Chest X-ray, AP view. Patient: 45 years old, sex M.
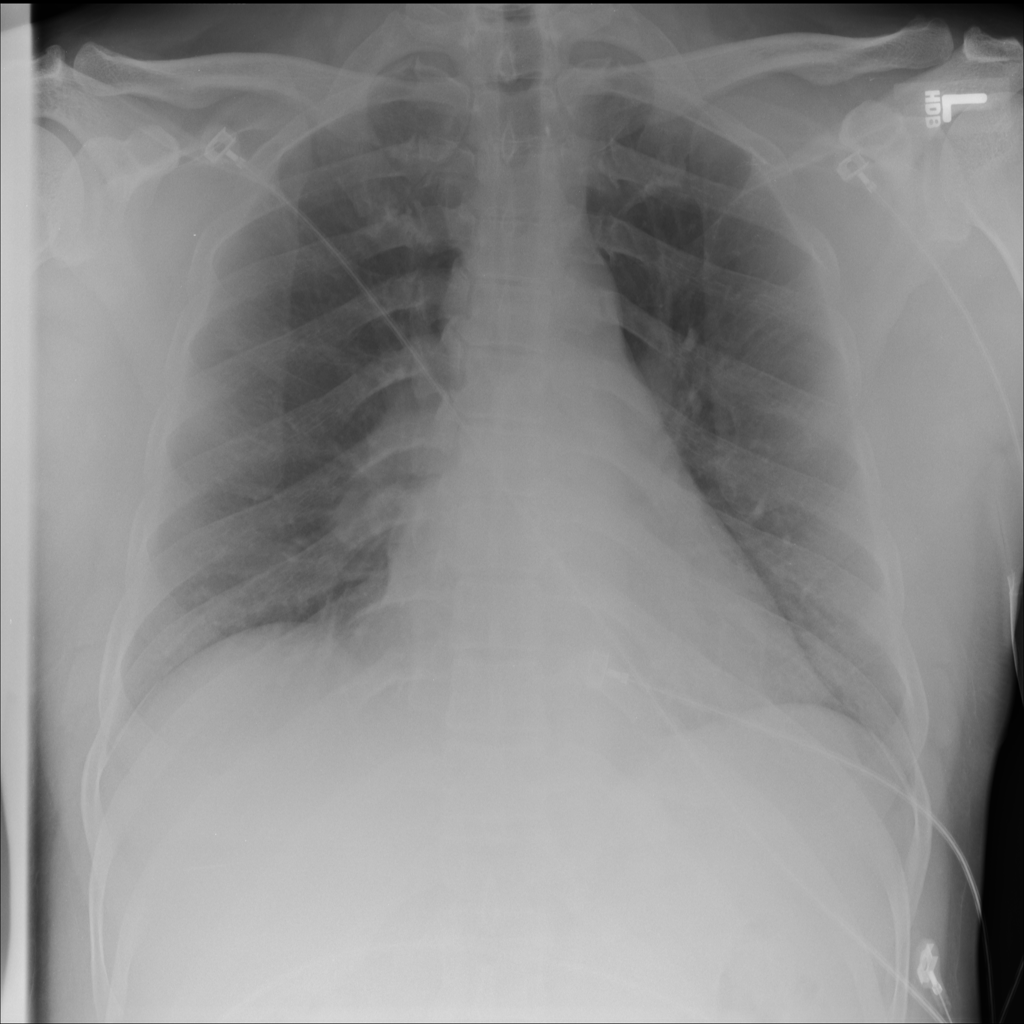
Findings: No Finding